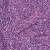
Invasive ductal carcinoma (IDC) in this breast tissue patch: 1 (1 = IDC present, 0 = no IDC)